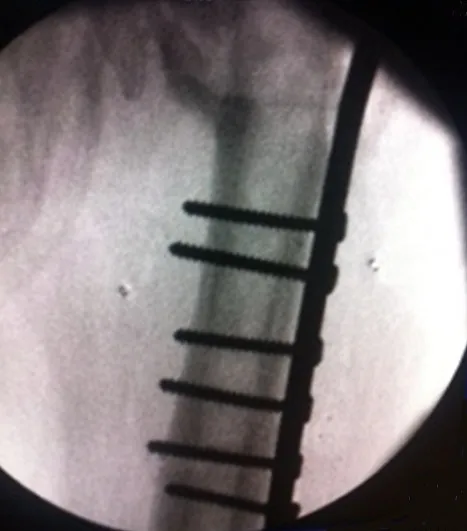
Intra-operative antero-posterior radiograph of the revision fixation.
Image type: radiology (x_ray)